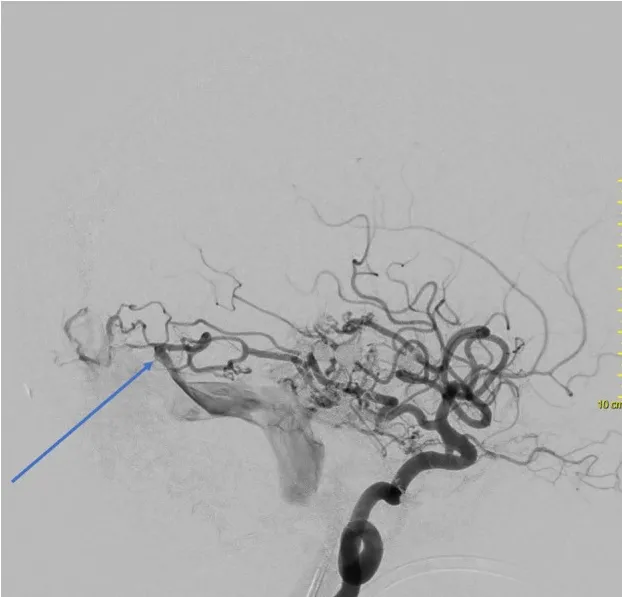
Cerebral angiography with a selective left internal carotid artery catheterization evidencing an AVF between branches of the posterior cerebral artery and the Labbe vein.
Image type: radiology (ct)